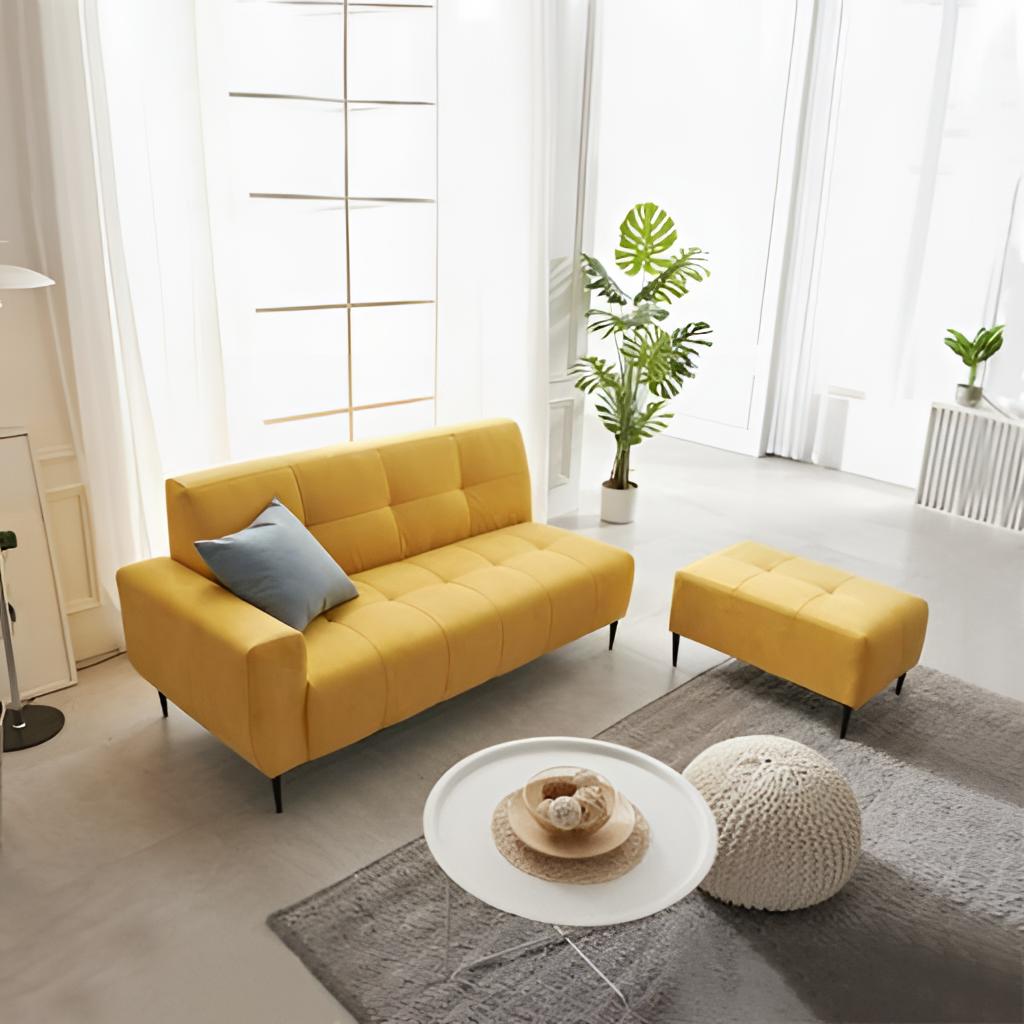
living room, fabric sofa, white curtain wallpaper, with solid pattern, modern, tile flooring, with smooth pattern